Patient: sex M, age 78
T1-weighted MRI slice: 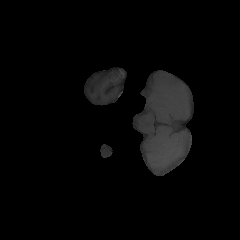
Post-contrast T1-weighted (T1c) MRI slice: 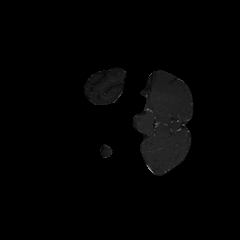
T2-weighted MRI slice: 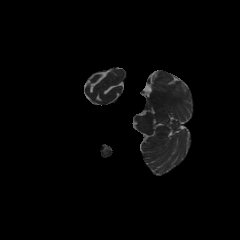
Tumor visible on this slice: no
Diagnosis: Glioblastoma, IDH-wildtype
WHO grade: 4